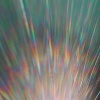
Label: sunburn